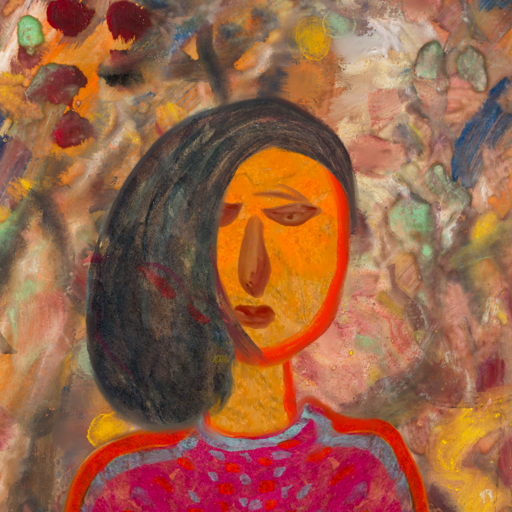
Background: Mother_And_Son_Mother, Head And Neck Front: Sisters, Face Front: Pious_Lady, Bust: Sisters, Hair Front: Gypsy_Mother, Head Accessory: Blank, Second Necklace: Blank, Necklace: Blank, Baby: Blank